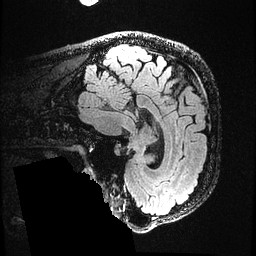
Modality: FLAIR
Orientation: sagittal
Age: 42
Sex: male
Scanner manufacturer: ge
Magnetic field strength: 3 T
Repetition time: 4.802 s
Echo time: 0.117 s